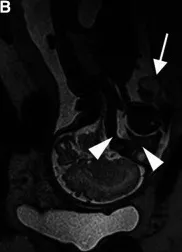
Coronal section from perspective of neonate) of T2 weighted MRI depicting the presence of a large epignathus attached to neonate's right oral cavity (white arrows) (B) Coronal section (resp. Sagittal section from perspective of neonate) of T2 weighted MRI demonstrating a free upper airway of the neonate (white arrowheads). Epignathus labeled with a white arrow.
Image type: radiology (mri)